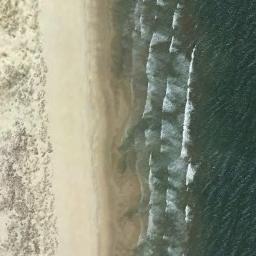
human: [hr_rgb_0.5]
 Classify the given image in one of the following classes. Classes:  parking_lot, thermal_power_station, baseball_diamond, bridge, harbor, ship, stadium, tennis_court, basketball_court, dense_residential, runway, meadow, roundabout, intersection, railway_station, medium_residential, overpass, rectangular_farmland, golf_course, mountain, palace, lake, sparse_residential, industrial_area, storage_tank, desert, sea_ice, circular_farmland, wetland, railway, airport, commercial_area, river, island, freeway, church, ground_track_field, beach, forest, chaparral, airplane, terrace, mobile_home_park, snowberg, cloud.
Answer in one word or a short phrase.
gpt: beach